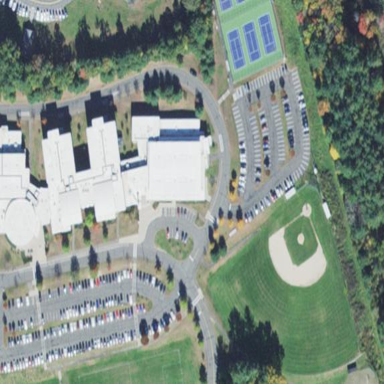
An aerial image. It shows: School building.